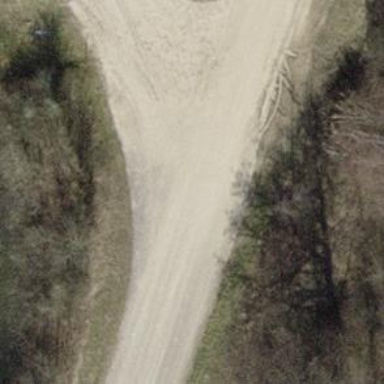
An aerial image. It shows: Unclassified road with paved surface.